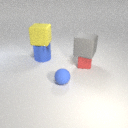
small red rubber cube to the right of small blue rubber sphere